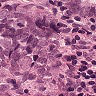
Metastatic tissue present: yes